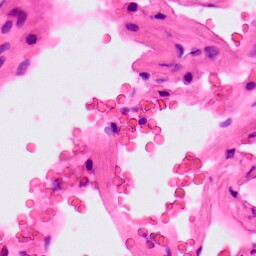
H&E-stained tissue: Lung